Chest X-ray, PA view. Patient: 62 years old, sex F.
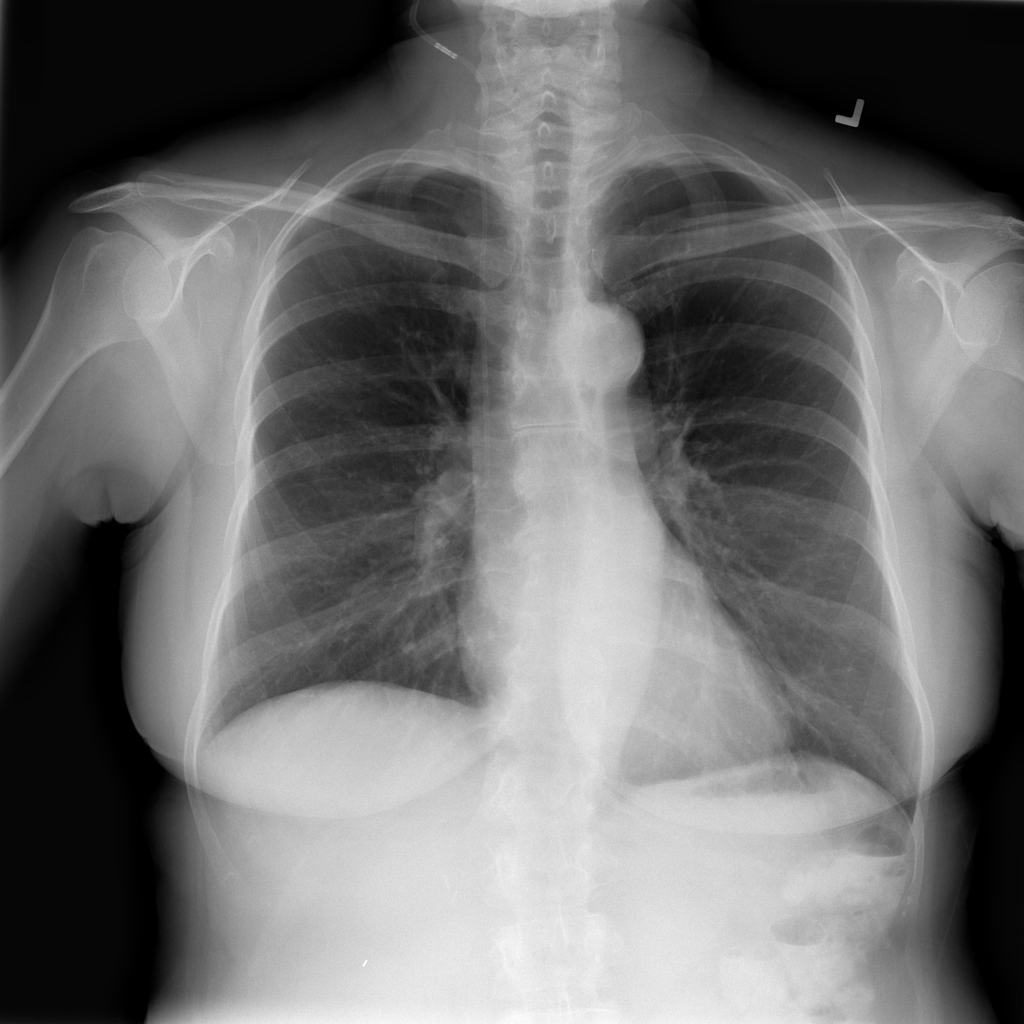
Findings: No Finding